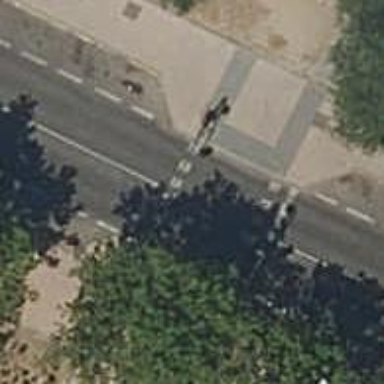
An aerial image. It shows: Crossing with traffic signals. It is zebra crossing.